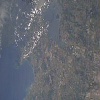
Label: land